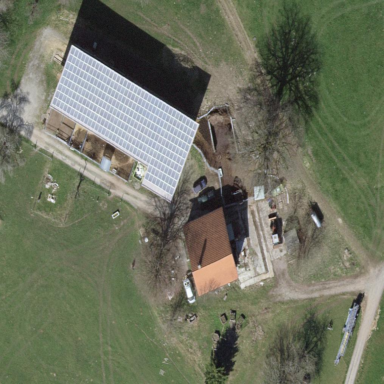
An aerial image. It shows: Farmyard area.